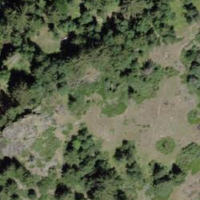
EUNIS habitat code: 50
Species observed at this site:
Pulmonaria obscura